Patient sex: F
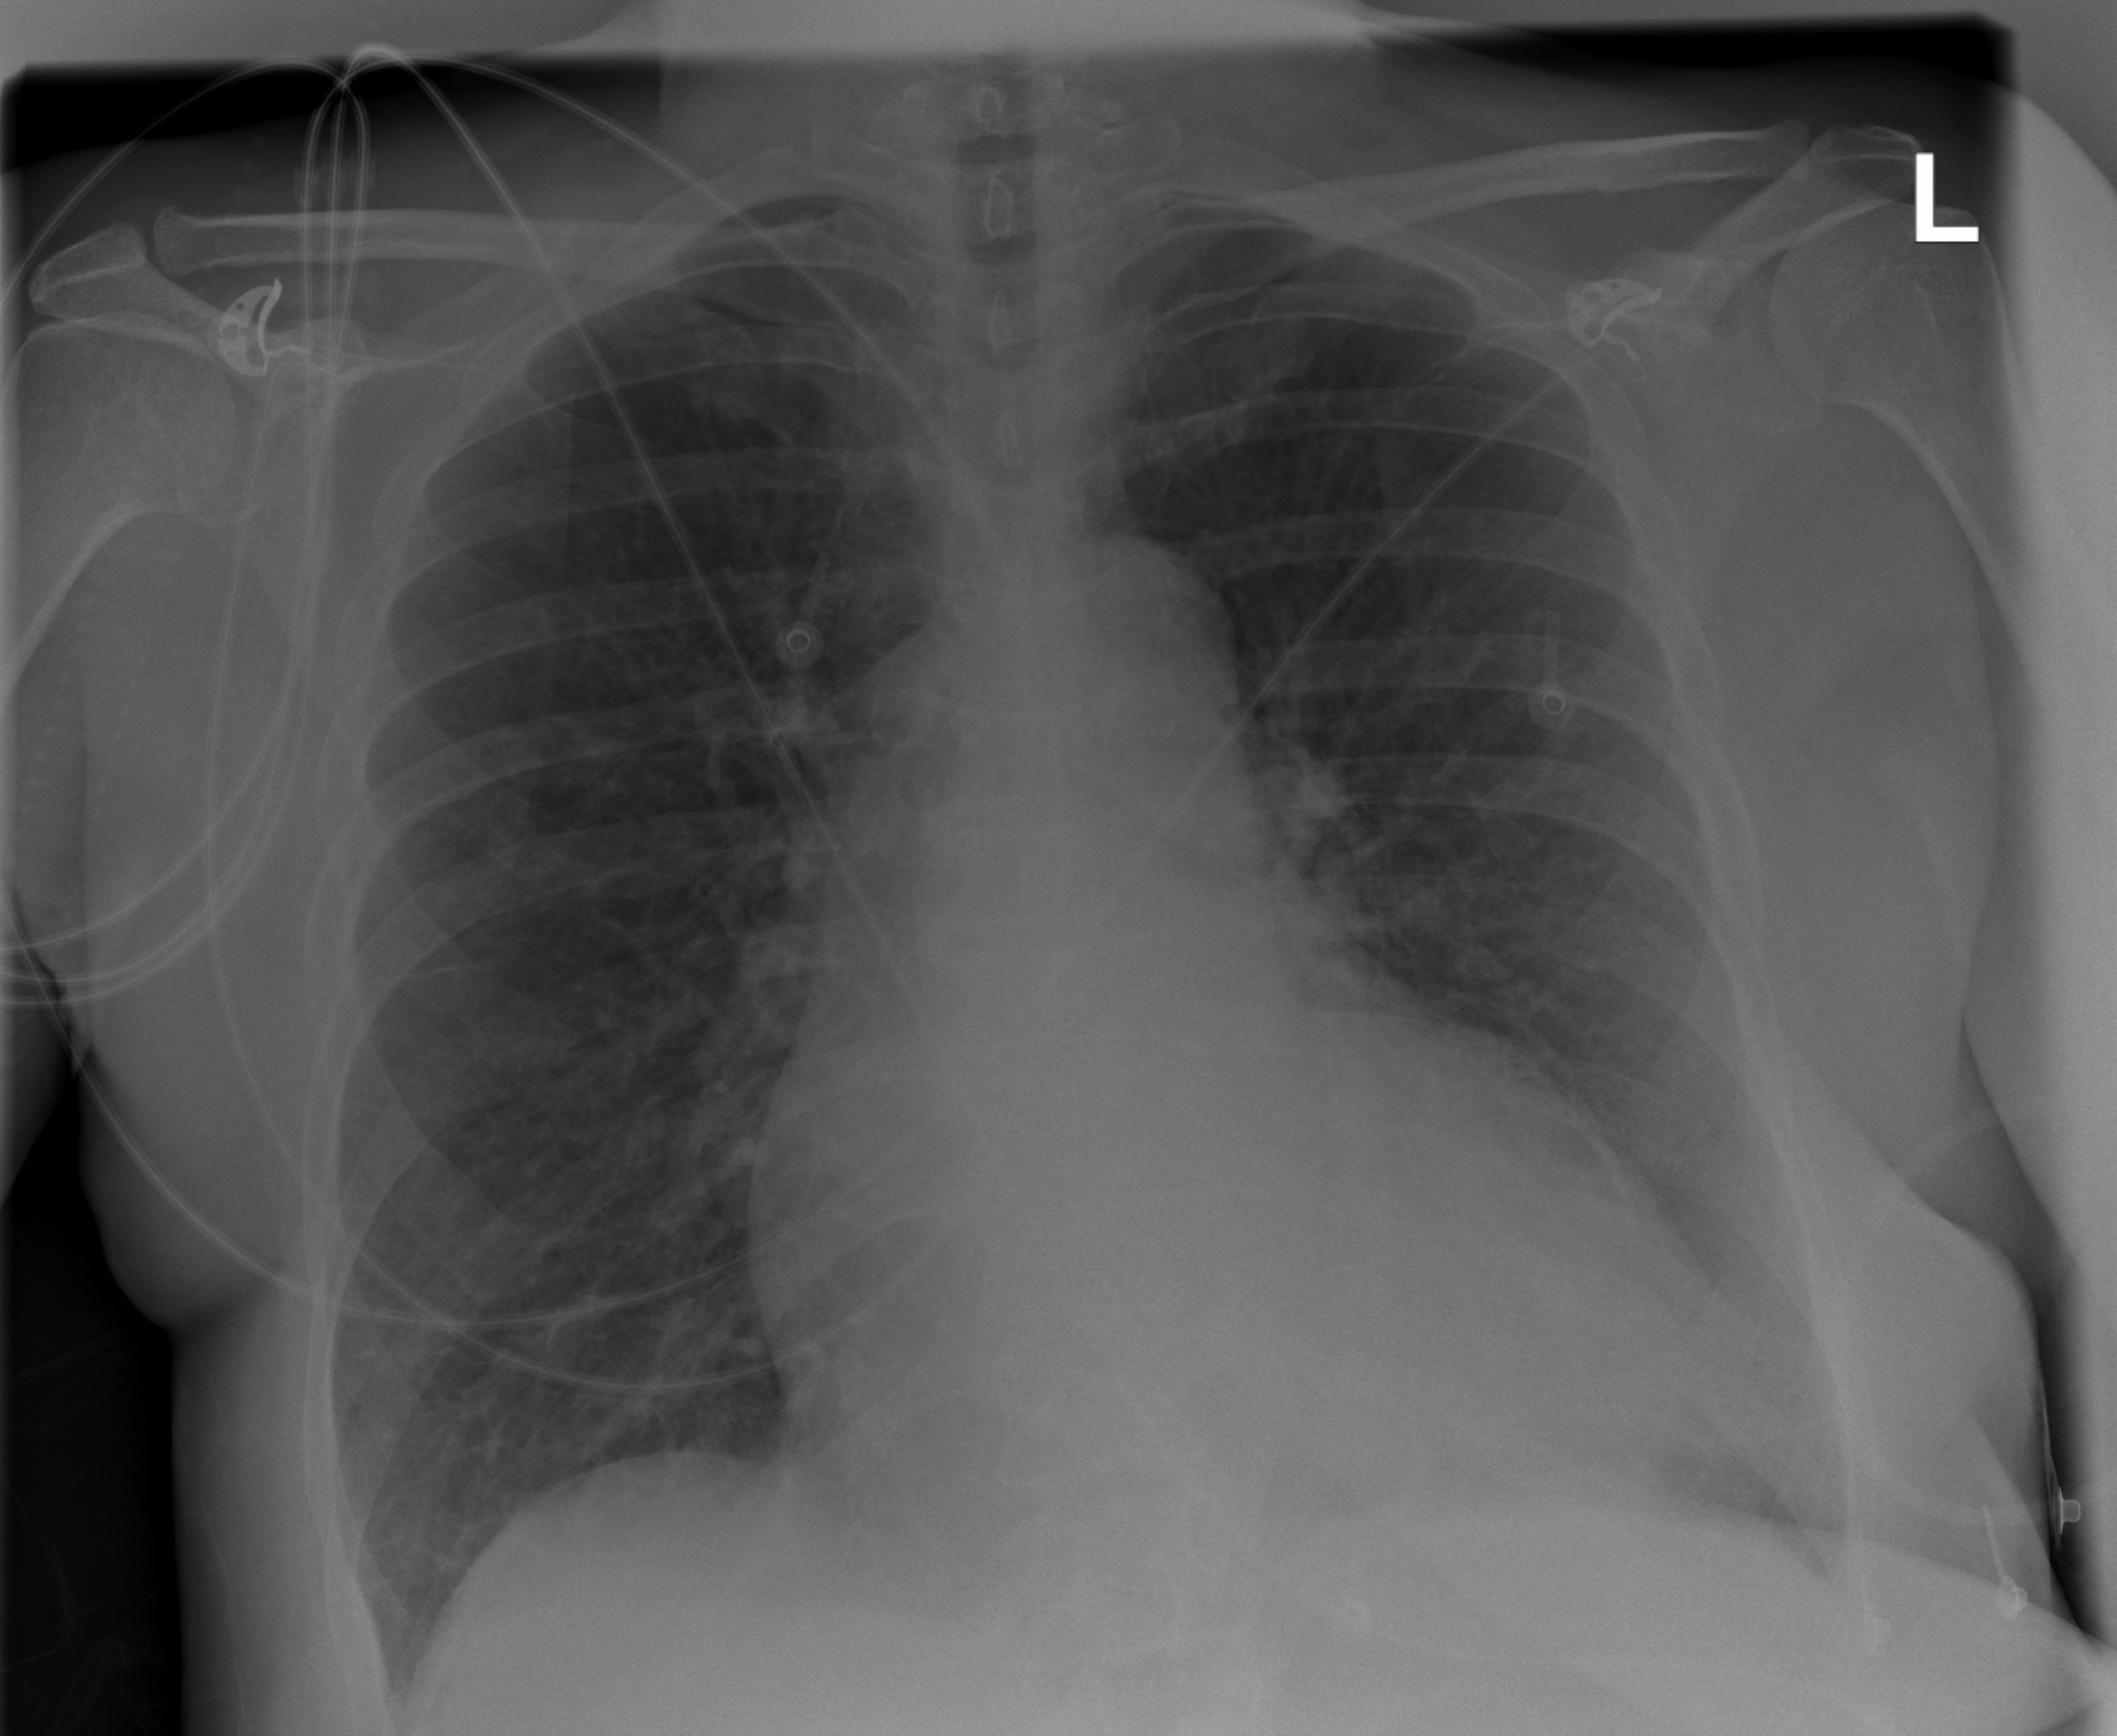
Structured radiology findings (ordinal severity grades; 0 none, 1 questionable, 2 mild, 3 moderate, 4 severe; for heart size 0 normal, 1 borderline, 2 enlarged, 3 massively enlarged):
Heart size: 2
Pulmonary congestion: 2
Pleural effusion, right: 0
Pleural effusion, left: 2
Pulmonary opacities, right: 1
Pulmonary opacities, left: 1
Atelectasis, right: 2
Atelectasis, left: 2